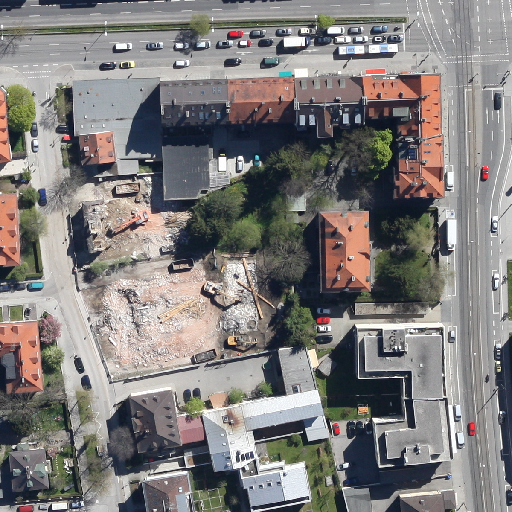
Referring expression: vehicle in the parking area